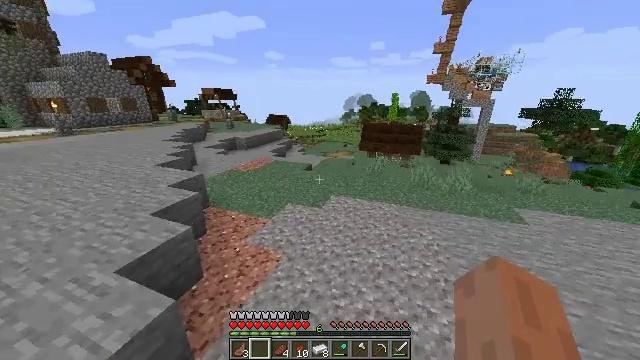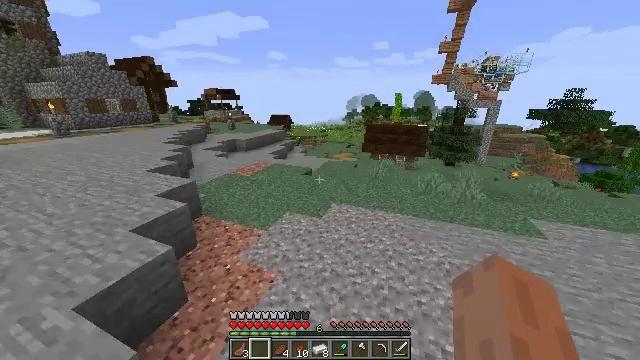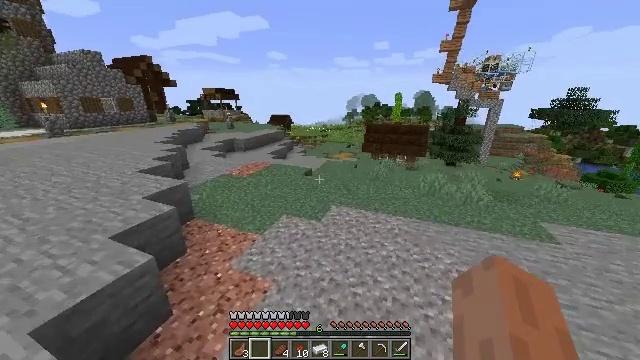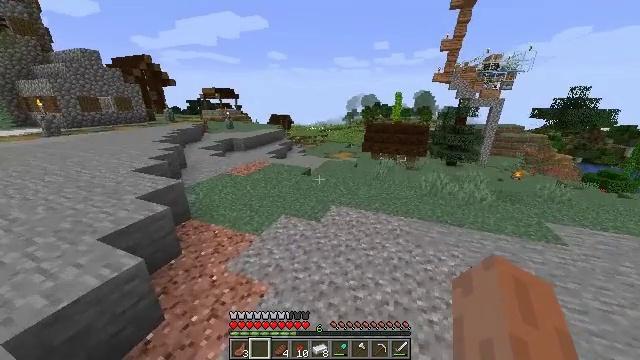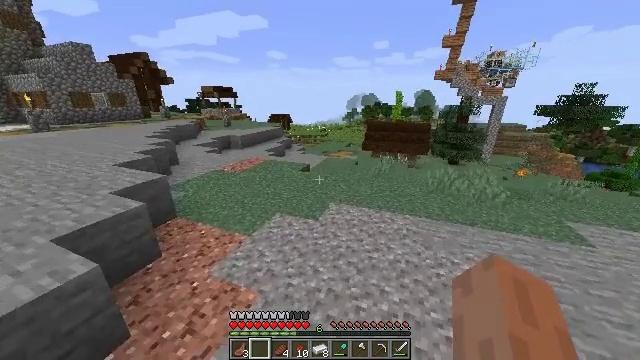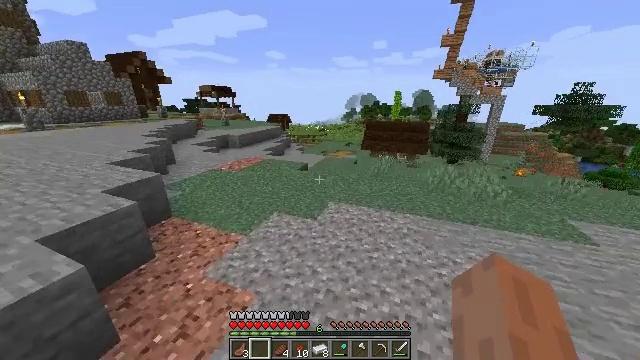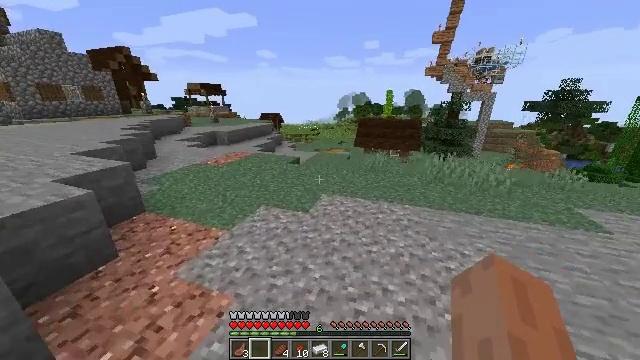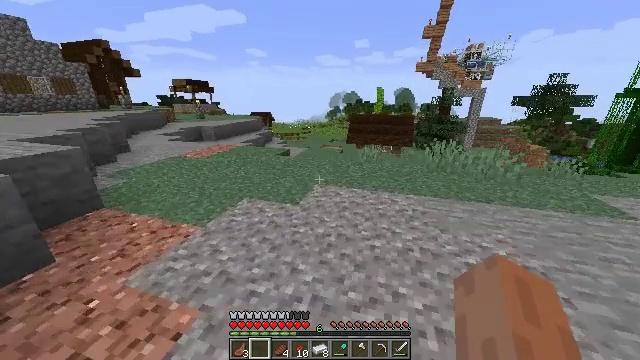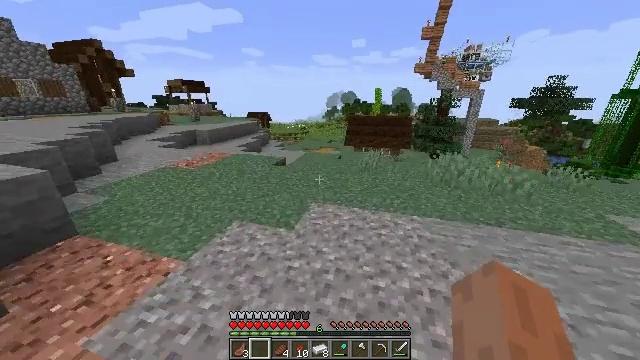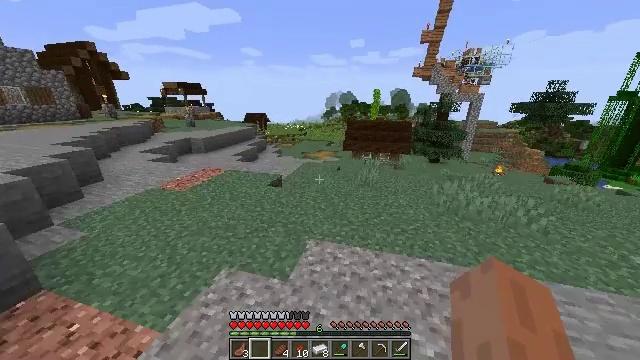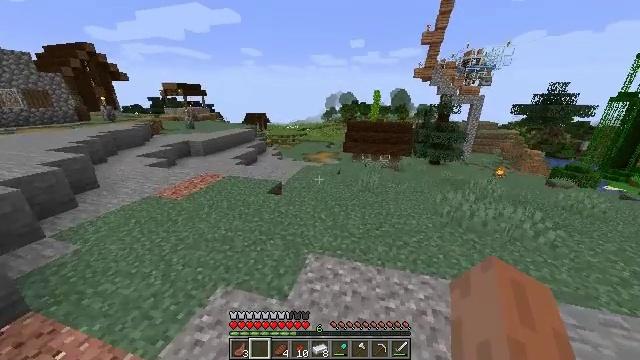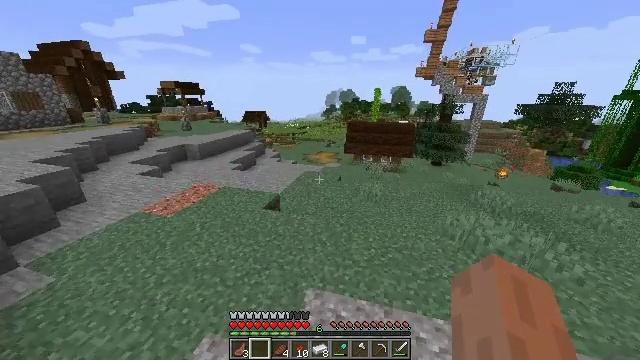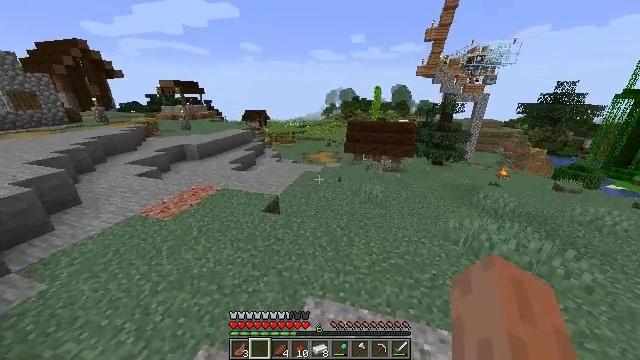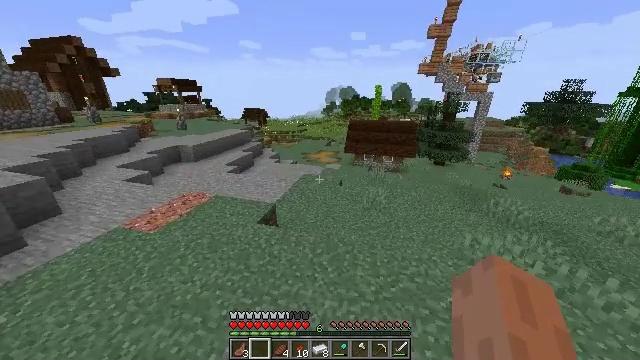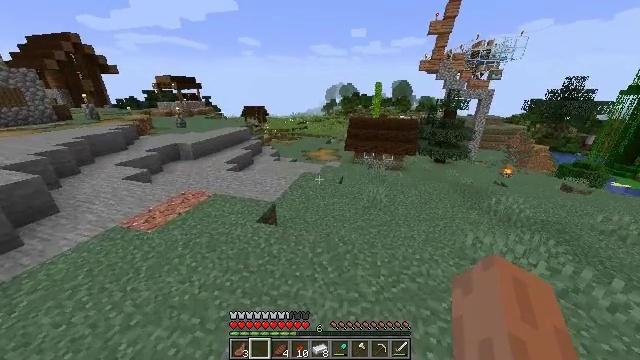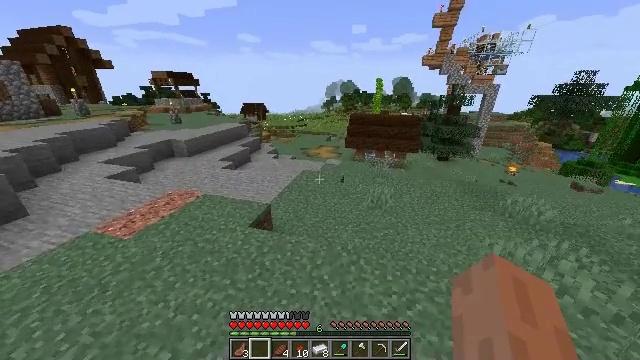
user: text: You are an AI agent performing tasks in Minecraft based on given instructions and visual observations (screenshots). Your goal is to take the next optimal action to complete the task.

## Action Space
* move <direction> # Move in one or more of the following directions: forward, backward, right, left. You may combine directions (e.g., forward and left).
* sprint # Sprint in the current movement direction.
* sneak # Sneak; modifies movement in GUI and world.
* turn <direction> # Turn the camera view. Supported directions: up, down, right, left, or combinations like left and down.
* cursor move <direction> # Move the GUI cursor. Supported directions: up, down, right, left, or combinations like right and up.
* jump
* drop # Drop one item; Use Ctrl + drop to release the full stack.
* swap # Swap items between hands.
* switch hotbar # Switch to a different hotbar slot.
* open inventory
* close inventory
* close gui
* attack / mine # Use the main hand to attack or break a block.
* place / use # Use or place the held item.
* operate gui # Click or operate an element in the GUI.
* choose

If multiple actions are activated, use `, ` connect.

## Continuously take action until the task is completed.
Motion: motion action
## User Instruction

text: Harvest jungle planks from a wall or floor.
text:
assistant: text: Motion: move forward, jump
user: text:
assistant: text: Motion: move forward, sprint, jump
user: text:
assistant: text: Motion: move forward, sprint, jump
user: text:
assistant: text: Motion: move forward, sprint, jump
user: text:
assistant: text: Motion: move forward, sprint, jump
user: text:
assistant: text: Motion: move forward, sprint, turn right, jump
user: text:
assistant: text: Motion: move forward, turn right, jump
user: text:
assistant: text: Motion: move forward, jump
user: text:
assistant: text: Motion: move forward, jump
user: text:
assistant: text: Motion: move forward, jump
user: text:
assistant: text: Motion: move forward, sprint, jump
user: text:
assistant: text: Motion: move forward, sprint, jump
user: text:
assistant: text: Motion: move forward, sprint, jump
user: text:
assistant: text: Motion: move forward, sprint, jump
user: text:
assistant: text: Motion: move forward, jump
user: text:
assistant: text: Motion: move forward, jump
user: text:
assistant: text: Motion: move forward, jump
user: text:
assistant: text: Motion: move forward, jump
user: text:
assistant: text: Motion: move forward, sprint, jump
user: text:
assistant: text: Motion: move forward, sprint, jump
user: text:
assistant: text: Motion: move forward, sprint, jump
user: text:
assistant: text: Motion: move forward, sprint, jump
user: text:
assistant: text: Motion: move forward, jump
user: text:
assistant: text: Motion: move forward, jump
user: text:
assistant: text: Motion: move forward, jump
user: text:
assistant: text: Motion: move forward, jump
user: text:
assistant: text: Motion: move forward, jump
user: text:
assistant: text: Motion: move forward, jump
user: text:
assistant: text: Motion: move forward, jump
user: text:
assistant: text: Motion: move forward, jump